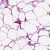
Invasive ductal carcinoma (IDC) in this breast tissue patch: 0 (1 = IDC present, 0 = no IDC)